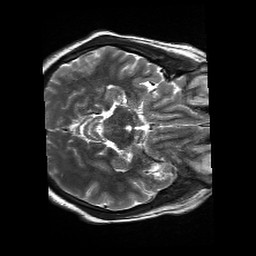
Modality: T2w
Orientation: axial
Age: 19
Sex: male